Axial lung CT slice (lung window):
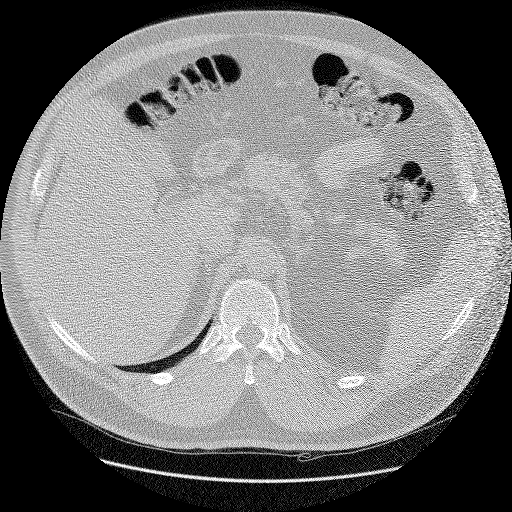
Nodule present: no